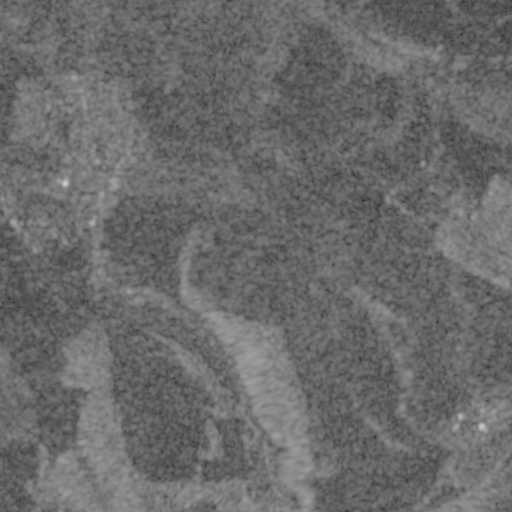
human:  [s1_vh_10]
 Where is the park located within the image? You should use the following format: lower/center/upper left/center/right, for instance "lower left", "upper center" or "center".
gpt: The park is located in the upper left of the image.
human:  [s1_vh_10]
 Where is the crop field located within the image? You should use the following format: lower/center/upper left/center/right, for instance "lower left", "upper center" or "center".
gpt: There is no crop field in the image.

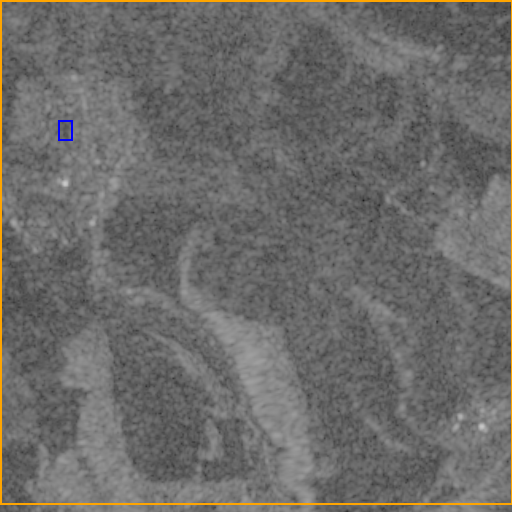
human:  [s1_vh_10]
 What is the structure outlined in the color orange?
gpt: The structure outlined in orange is a crop field.
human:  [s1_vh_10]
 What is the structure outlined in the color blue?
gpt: The structure outlined in blue is a park.
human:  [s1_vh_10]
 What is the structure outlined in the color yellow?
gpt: There is no yellow outline.